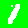
Digit: 1